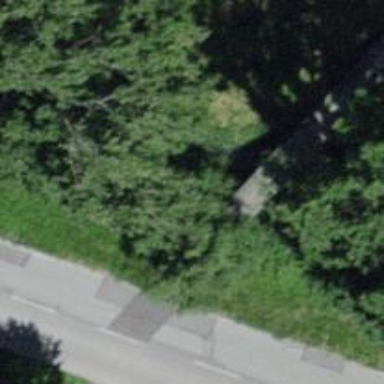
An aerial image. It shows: Culvert tunnel passing through ditch.